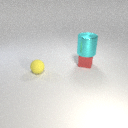
large cyan metal cylinder above small red metal cube